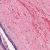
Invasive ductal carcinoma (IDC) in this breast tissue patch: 0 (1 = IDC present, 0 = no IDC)